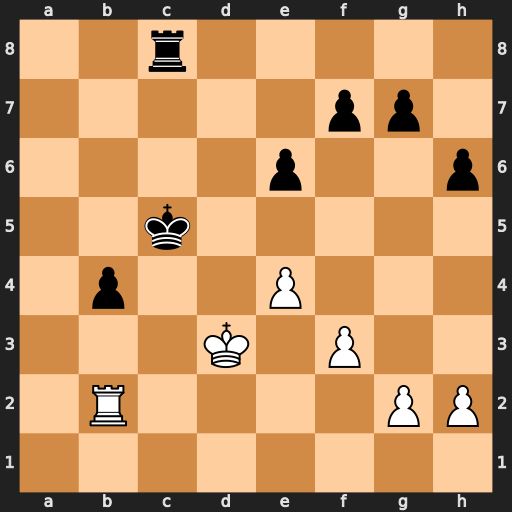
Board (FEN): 2r5/5pp1/4p2p/2k5/1p2P3/3K1P2/1R4PP/8
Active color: w
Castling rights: -
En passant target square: -
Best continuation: Rc2+ Kd6 Rxc8